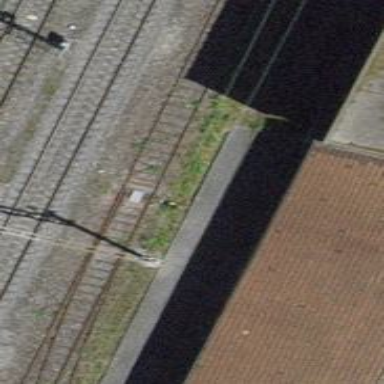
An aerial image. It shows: Railway switch.